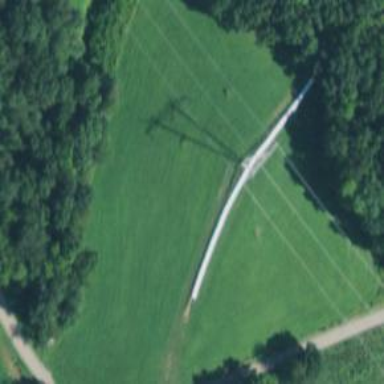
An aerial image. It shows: Lattice structure tower.